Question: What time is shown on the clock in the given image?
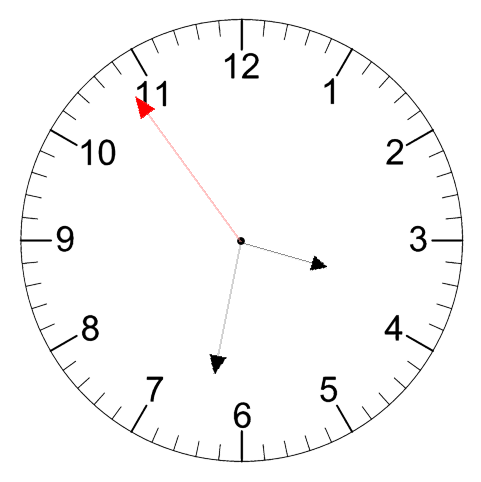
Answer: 03:31:54